Question: Starting from a dataframe 'df' I would like to groupby and sum per each category in a specific column and create a new column per each category (see below example with desired output). As an example given the dataframe df
'''
data = {"ID": ["111", "111","111" , "2A2","3B3","4C4","5D5","6E6",],
"category": ["A", "B", "A","A","B","B","C","C",],
"length": [1,2,4,1,2,2,1,3],}
'''
'''
df = pd.DataFrame(data)
'''
I would like to obtain the original dataframe df with the additional columns A, B ,C (one new column per each unique attribute in the column "category") grouped by "ID"
I've checked some similar answers so far but I could not solve the issue.
This is one approach that I've followed without getting the desired output:
'''
grouped_multiple = df.groupby(['ID','material']).agg({'length': [np.sum, np.sum, np.sum]})
grouped_multiple.columns = ["A", "B", "C"]
grouped_multiple = grouped_multiple.reset_index()
print(grouped_multiple)
'''
which outputs:

However my desidered output would look like
'''
ID category A B C
0 111 A 5 2 0
1 2A2 A 1 0 0
2 3B3 B 0 2 0
3 4C4 B 0 2 0
4 5D5 C 0 0 1
5 6E6 C 0 0 3
'''
Every element in the category column is grouped by the ID and category and then summed, then the columns are created for every unique value in the category column.
Thanks for any help!
Edit:
The solution is working correctly: There are three points which I'd like to extend. First transform on the fly the names of the new columns,
say
'''
ID category Custom_name_A Custom_name_B Custom_name_C
0 111 A 5 2 0
1 2A2 A 1 0 0
2 3B3 B 0 2 0
3 4C4 B 0 2 0
4 5D5 C 0 0 1
5 6E6 C 0 0 3
'''
Second, if I have an additional column with some years/decade
'''
data = {"ID": ["111", "111","111" , "2A2","3B3","4C4","5D5","6E6",],
"category": ["A", "B", "A","A","B","B","C","B",],
"date": ["2020", "2010","2010", "1990", "1990","2010","2020","1990"]
"length": [1,2,4,1,2,2,1,3],}
'''
I would like to see the following desired output: (CN = custom name, meaning a whatever string I need)
<URL>
Lastly:
I would like that this output is reflected in the original dataframe (because there are other columns which are not used by I would like them to be in this final group by)
Many thanks!
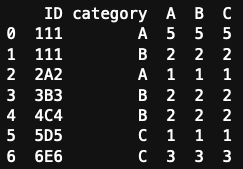
Answer: To Get your final desire output, here I am trying create two separate df and at the end try to merge both.
Here df refers your final data provided, which includes year.
DF1:
'''
df1 = df.groupby(['ID', 'category'])['length'].sum().unstack().fillna(0).rename('CN_{}'.format, axis=1)
df1
'''
Output:
'''
category CN_A CN_B CN_C
ID
111 5.0 2.0 0.0
2A2 1.0 0.0 0.0
3B3 0.0 2.0 0.0
4C4 0.0 2.0 0.0
5D5 0.0 0.0 1.0
6E6 0.0 3.0 0.0
'''
DF2:
'''
df2 = df.groupby(['ID','category','date'])['length'].sum().unstack().fillna(0).reset_index('category').groupby(['ID','category'])['1990','2010','2020'].sum().unstack().fillna(0)
df2.columns = ['CN_{}'.format('_'.join(col)) for col in df2.columns.values]
df2
'''
Concat:
'''
pd.concat([df1, df2], axis=1)
'''
Final Output:
'''
CN_A CN_B CN_C CN_1990_A CN_1990_B CN_1990_C CN_2010_A CN_2010_B CN_2010_C CN_2020_A CN_2020_B CN_2020_C
ID
111 5.0 2.0 0.0 0.0 0.0 0.0 4.0 2.0 0.0 1.0 0.0 0.0
2A2 1.0 0.0 0.0 1.0 0.0 0.0 0.0 0.0 0.0 0.0 0.0 0.0
'''